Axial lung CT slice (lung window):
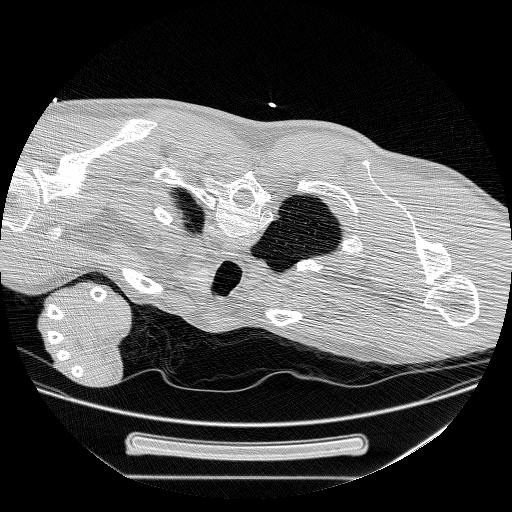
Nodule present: no